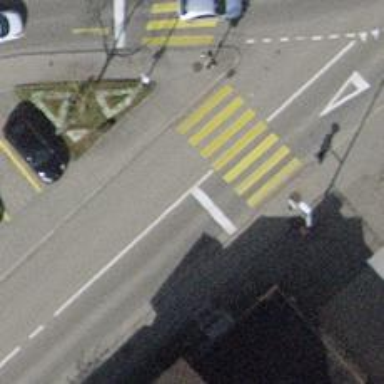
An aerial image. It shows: Road with traffic signals.